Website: bh-photo
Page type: customer-info-address
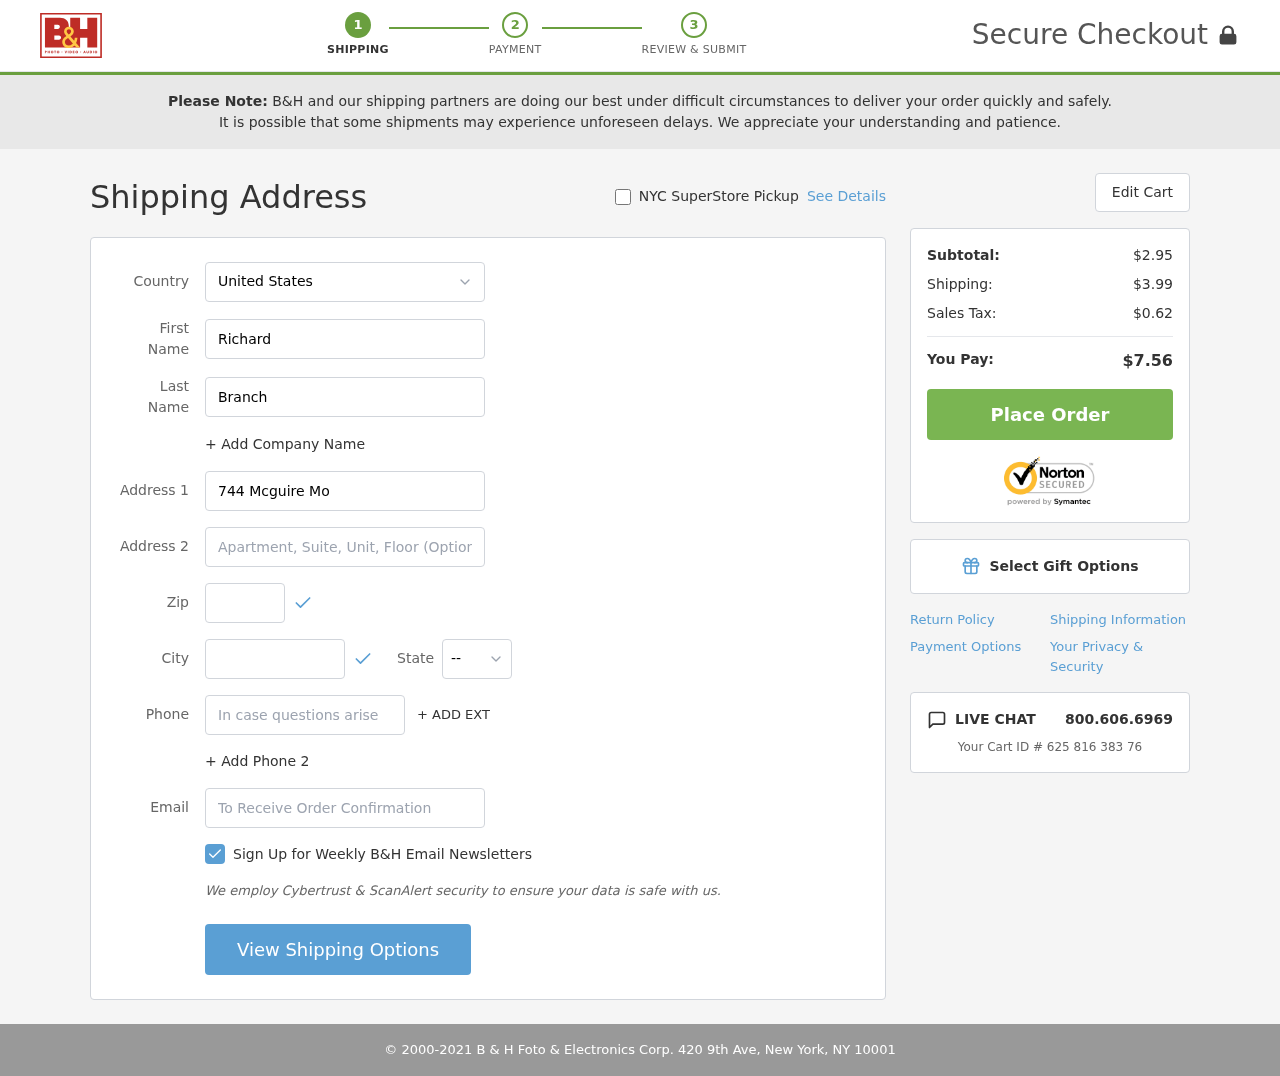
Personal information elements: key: PII_CITY
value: Lake Robertside
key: PII_COUNTRY
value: United States
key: PII_EMAIL
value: richard_branch@hotmail.com
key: PII_FIRSTNAME
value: Richard
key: PII_LASTNAME
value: Branch
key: PII_PHONE
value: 3775274367
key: PII_POSTCODE
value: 32189
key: PII_STATE_ABBR
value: WA
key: PII_STREET
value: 744 Mcguire Mountain
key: PII_STREET2
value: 8471 Jeremy Ferry Suite 464
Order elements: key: ORDER_SUBTOTAL
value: $2.95
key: ORDER_SHIPPING_COST
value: $3.99
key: ORDER_TAX
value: $0.62
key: ORDER_TOTAL
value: $7.56
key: ORDER_ID
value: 625 816 383 76